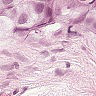
Metastatic tissue present: yes